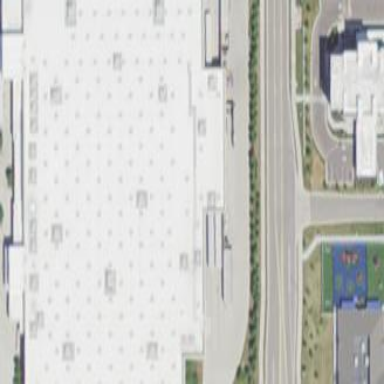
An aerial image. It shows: Retail building housing supermarket.